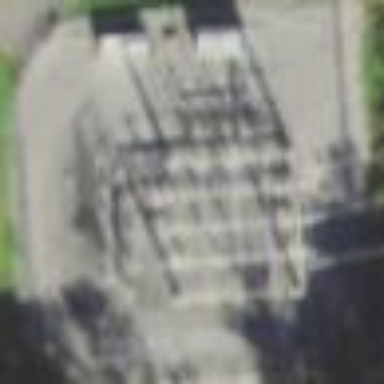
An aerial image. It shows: Substation surrounded by fence. This substation is transition station.